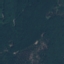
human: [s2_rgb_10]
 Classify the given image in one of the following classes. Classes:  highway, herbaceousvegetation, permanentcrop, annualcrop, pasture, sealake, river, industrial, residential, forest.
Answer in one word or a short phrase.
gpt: Forest